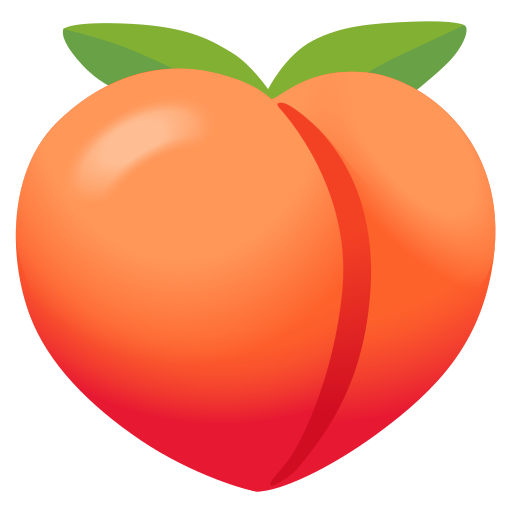
Emoji: 🍑